Question: I am creating an app for tracking expenses.
<URL>

---
I have a global object called 'object' that I render out to a Mustache template:
'''
var object = {
info : [
{date: "14, July", day: "Saturday", item: "Lunch", price: 40}
{date: "15, July", day: "Sunday", item: "Airport", price: 80}
{date: "14, July", day: "Saturday", item: "Snacks", price: 25}
],
withdrew: 0
};
'''
'''
{{#info}}
<tr>
<td>{{date}}</td>
<td>{{day}}</td>
<td>{{item}}</td>
<td>{{price}} /-</td>
<td><a href="#" id="editInfo">Edit</a> | <a href="#" id="deleteInfo">Delete</a></td>
</tr>
{{/info}}
'''
'''
Mustache.render(template, object);
'''
As the user enters details in the div (to the right of the screenshot), the 'info' array in 'object' gets filled (it currently has 3 entries).
---
The part I'm stuck on is editing a row when the user clicks either the "Edit" or "Delete" button in the "MODIFY" table column. I have the following click listener bound to the table:
'''
var modifyBtn = document.querySelector('table');
modifyBtn.addEventListener('click', function(e){
console.log(e.target);
});
'''
With this, I am able to get both of the button nodes correctly with 'console.log()', but how do I make them point uniquely to the original array elements that each row is generated from?
Any help is highly appreciated.
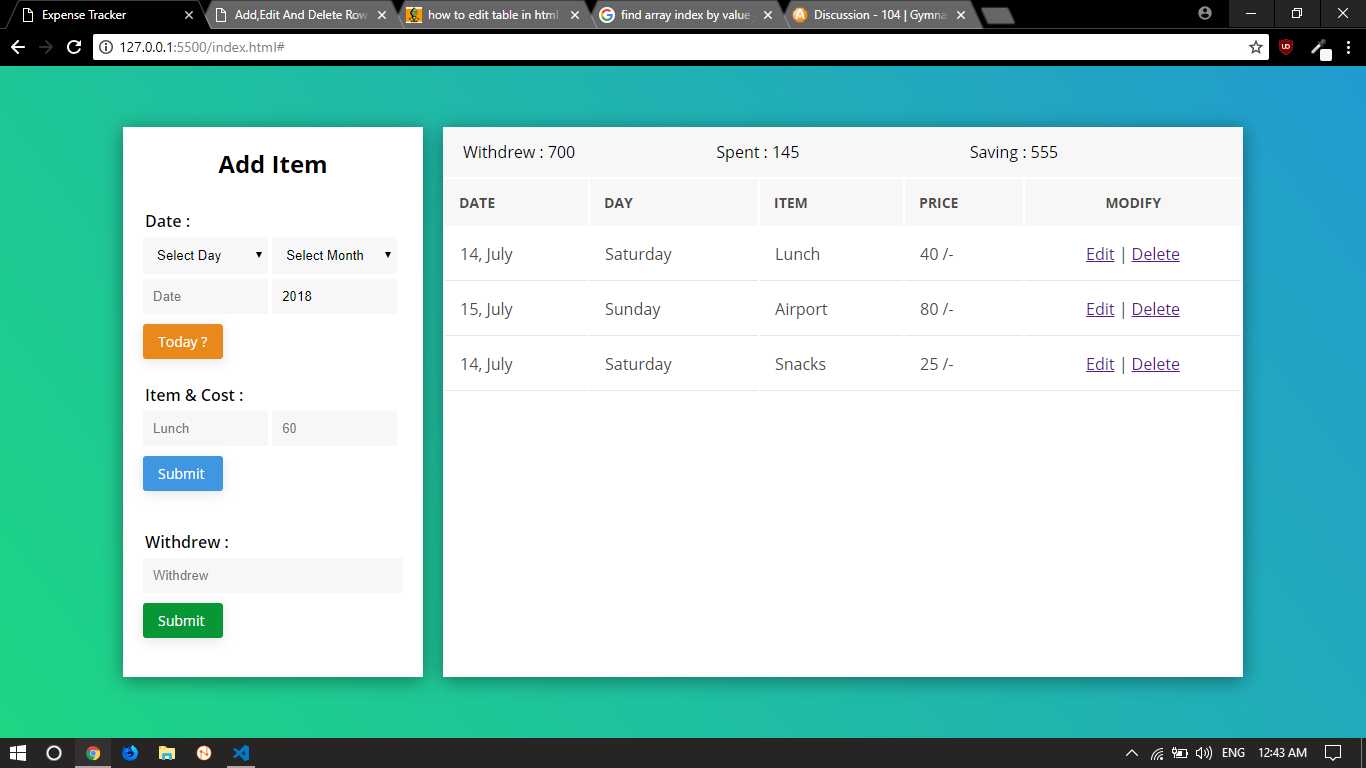
Answer: There are a couple of ways to do this, but the way that immediately stands out to me is the following:
1. Add the indexes to the array elements for the Mustache render function
2. Render out the indexes as data- attributes in the HTML
3. Retrieve this data in the click listener
4. Modify the original info array using this data
Let's run through this.
---
### Step 1: Add the indexes to the array elements for the Mustache render function
First things first, we want to retrieve the array indexes in the HTML. This data available by default when rendering with Mustache, so we need to add it in ourselves. This . The actual indexes can change at any time (say, if an element is removed). Instead, we only want to render out the indexes for the HTML and .
Create the following 'addIndexes()' function:
'''
function addIndexes(object) {
object = JSON.parse(JSON.stringify(object));
var info = object.info;
for (var i = 0; i < info.length; i++) {
info[i].index = i;
}
return object;
}
'''
- - 'index'
'''
var object = {
info : [
{date: "14, July", day: "Saturday", item: "Lunch", price: 40},
{date: "15, July", day: "Sunday", item: "Airport", price: 80},
{date: "14, July", day: "Saturday", item: "Snacks", price: 25}
],
withdrew: 0
};
function addIndexes(object) {
object = JSON.parse(JSON.stringify(object));
var info = object.info;
for (var i = 0; i < info.length; i++) {
info[i].index = i;
}
return object;
}
console.log("--- The object AFTER addIndexes() ---");
console.log(addIndexes(object));
console.log("--- The object BEFORE addIndexes() ---");
console.log(object);
'''
Now, simply modify the 'Mustache.render()' method to use our new 'addIndexes()' function:
'''
function refreshDOM() {
var outputBody = Mustache.render(template, addIndexes(object));
...
}
'''
### Step 2: Render out the indexes as data- attributes in the HTML
Now we need to attach those indexes in our HTML template. In your main 'index.html', go to the render function and change the button code to read this:
'''
<td><a href="#" id="editInfo" data-index="{{index}}">Edit</a> | <a href="#" id="deleteInfo" data-index="{{index}}">Delete</a></td>
'''
Now we are outputting the index to the 'data-index' attribute, which we can retrieve later. This renders out each button element to look something like this:
'''
<td><a href="#" id="editInfo" data-index="0">Edit</a> | <a href="#" id="deleteInfo" data-index="0">Delete</a></td>
<td><a href="#" id="editInfo" data-index="1">Edit</a> | <a href="#" id="deleteInfo" data-index="1">Delete</a></td>
'''
And so on, for each row.
### Step 3: Retrieve this data in the click listener
We can now actually handle this data. Change your 'modifyBtn' click event listener to be the following:
'''
var modifyBtn = document.querySelector('table');
modifyBtn.addEventListener('click', function(e){
var el = e.target;
var action = el.id;
var index = parseInt(el.dataset.index);
switch (action) {
case "editInfo": editInfo(index); break;
case "deleteInfo": deleteInfo(index); break;
}
});
'''
- 'el''event.target'- 'el.id'- 'data-index''el.dataset.index''parseInt()'-
Neither of these handler functions ('editInfo()' nor 'deleteInfo()') are currently declared, so on to the final step!
### Step 4: Modify the original info array using this data
I don't know what you want to do with the 'editInfo' ID, so I'll leave that one up to you. I've created a simple 'deleteInfo' function directly above the click listener:
'''
function deleteInfo(index) {
object.info.splice(index, 1);
refreshDOM();
}
'''
This will remove the specified index from the global 'object.info' array and then call 'refreshDOM()' to update.
---
We're now complete! Sorry this was such a long-winded answer, I wanted to break down each step as we went along. Let me know if this all made sense and if you have any questions!